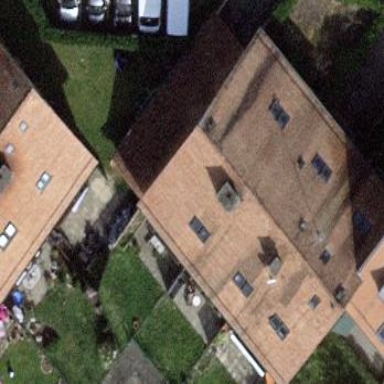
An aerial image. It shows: View of roof of building.